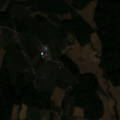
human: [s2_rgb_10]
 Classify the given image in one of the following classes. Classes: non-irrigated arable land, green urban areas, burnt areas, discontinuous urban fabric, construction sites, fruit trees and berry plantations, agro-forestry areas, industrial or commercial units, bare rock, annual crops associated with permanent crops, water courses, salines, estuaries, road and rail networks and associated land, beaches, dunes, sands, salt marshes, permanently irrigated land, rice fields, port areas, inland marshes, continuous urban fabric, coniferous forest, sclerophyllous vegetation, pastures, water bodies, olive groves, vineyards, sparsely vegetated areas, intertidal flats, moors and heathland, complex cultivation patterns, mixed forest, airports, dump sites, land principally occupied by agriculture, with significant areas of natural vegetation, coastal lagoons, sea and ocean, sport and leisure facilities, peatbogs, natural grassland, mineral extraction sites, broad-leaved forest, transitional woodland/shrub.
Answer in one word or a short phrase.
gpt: non-irrigated arable land, complex cultivation patterns, land principally occupied by agriculture, with significant areas of natural vegetation, broad-leaved forest